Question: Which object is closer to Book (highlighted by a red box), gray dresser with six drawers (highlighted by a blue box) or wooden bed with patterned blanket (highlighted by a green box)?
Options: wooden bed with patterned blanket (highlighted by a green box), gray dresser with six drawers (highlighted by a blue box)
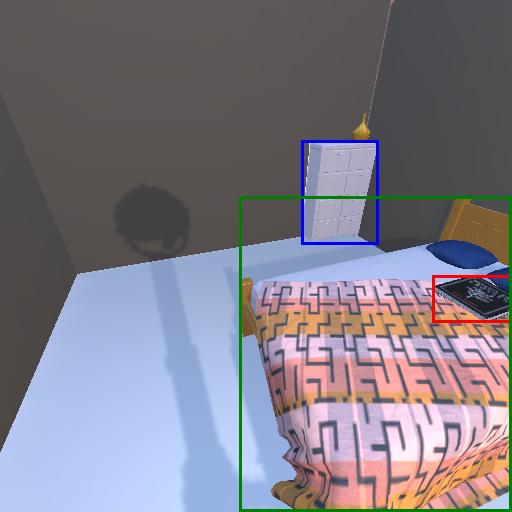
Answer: wooden bed with patterned blanket (highlighted by a green box)